Field crop: tomato
Growth stage: 1
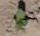
Species: solanum